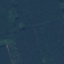
Land use / land cover: Forest